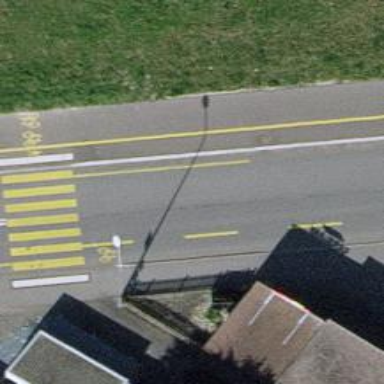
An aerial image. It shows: Public transport stop position.